Field crop: tomato
Growth stage: 1
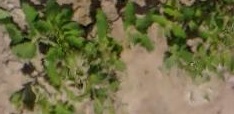
Species: tomato